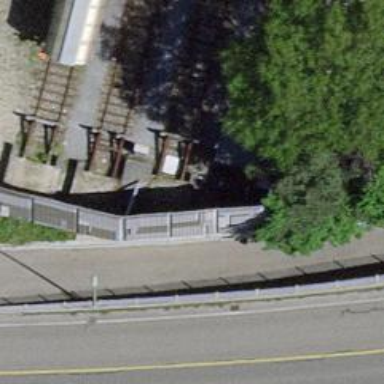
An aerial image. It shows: Railway buffer stop.